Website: slack
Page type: payment
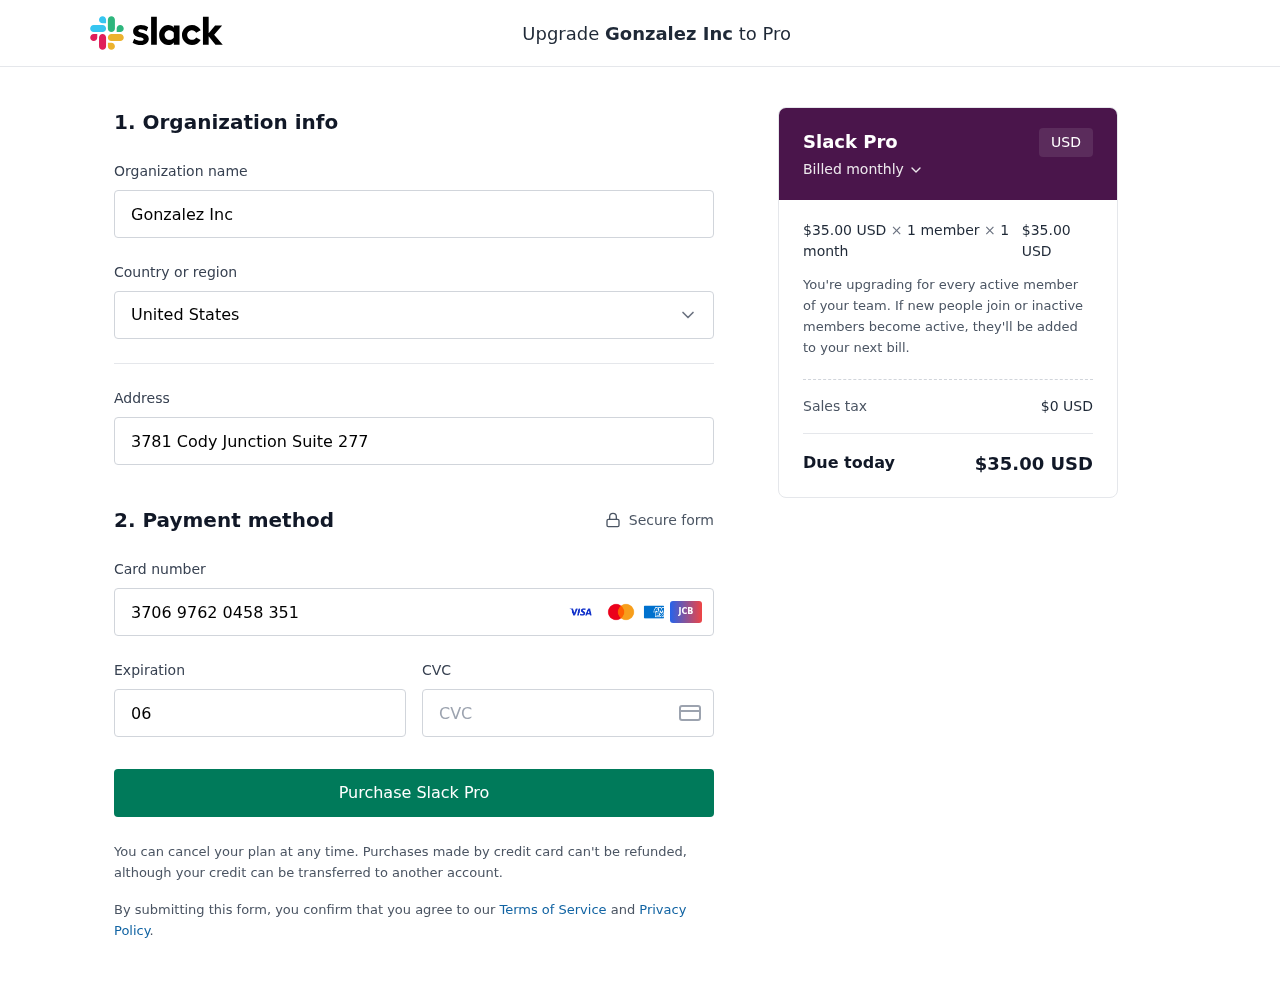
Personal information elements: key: PII_CARD_CVV
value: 2336
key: PII_CARD_EXPIRY
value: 06/30
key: PII_CARD_NUMBER
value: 3706 9762 0458 351
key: PII_COMPANY
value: Gonzalez Inc
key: PII_COUNTRY
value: United States
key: PII_STREET
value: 3781 Cody Junction Suite 277
Product elements: key: PRODUCT1_PRICE
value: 35
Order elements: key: ORDER_SUBTOTAL
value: $35.00 USD
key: ORDER_TAX
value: $0 USD
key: ORDER_TOTAL
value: $35.00 USD